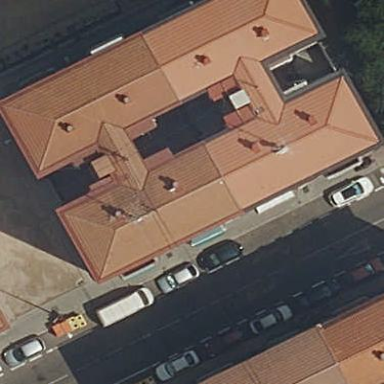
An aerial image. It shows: View of apartment building.